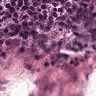
Metastatic tissue present: no